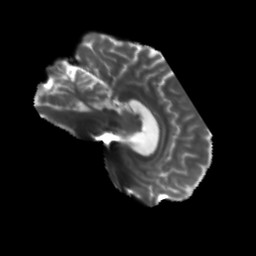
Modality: T2w
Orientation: sagittal
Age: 41
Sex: male
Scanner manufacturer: siemens
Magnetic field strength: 3 T
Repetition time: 5.25 s
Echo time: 0.08 s